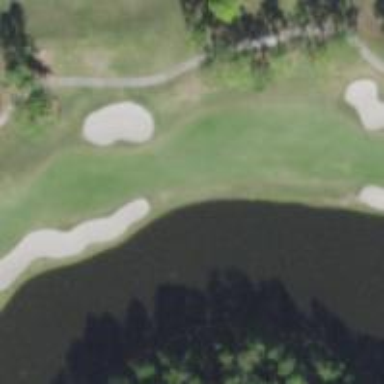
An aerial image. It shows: Golf hole.